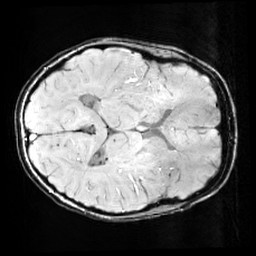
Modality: SWI
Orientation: axial
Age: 13
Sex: male
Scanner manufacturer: siemens
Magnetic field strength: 3 T
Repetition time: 0.027 s
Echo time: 0.02 s